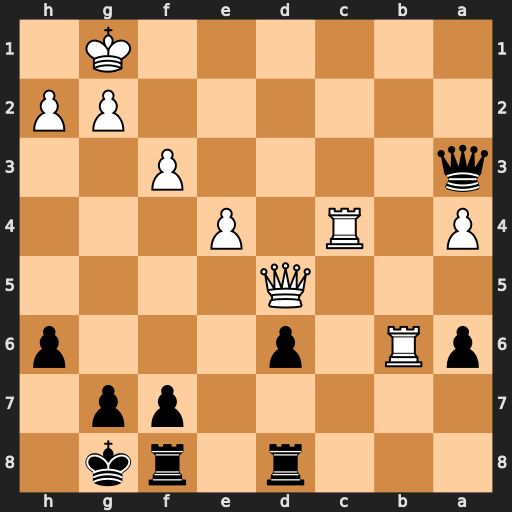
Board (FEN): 3r1rk1/5pp1/pR1p3p/3Q4/P1R1P3/q4P2/6PP/6K1
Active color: b
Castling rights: -
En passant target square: -
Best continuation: Qe3+ Kf1 Qxb6